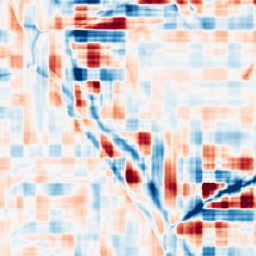
Category: wavelet
Decomposition family: wavelet_reverse_biorthogonal
Decomposition parameters: wavelet: rbio3.5
level: 5
Upsampling method: edge_directed
Upsampling parameters: scale: 2
Upsampling scale: 2